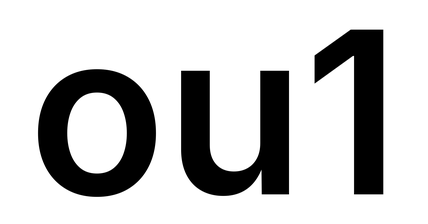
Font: Inter_SemiBold